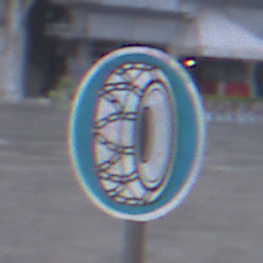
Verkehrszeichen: SchneekettenVorgeschrieben
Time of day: SunriseSunset
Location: Outdoor (Urban)
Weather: PartlyCloudy
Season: NotSpecified
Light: Natural